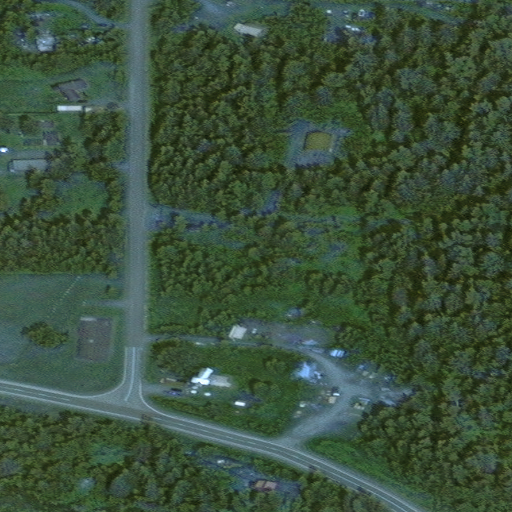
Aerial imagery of valley in Alaska named Moose Valley containing only unknown